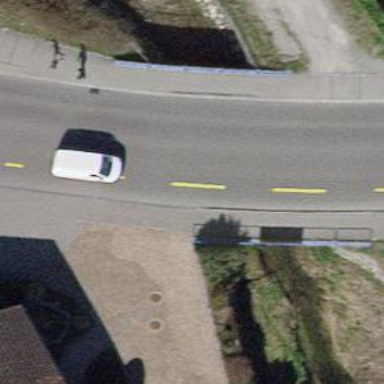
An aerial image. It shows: Tertiary road with asphalt surface. There is separate sidewalk along the road.